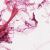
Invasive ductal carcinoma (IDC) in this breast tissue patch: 0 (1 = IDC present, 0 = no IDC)